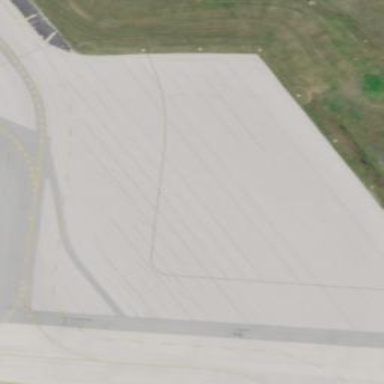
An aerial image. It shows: Apron at the airport.